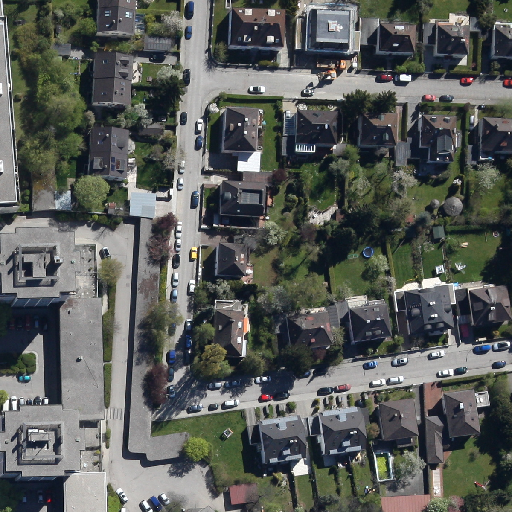
Referring expression: light-duty vehicle